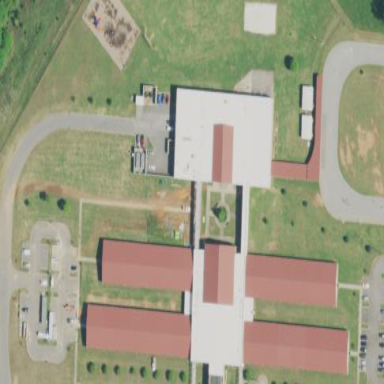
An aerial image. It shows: School building.